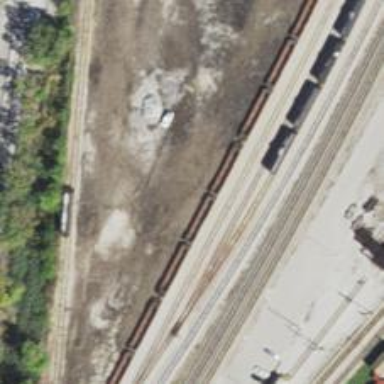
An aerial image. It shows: Railway yard for manifest purposes.